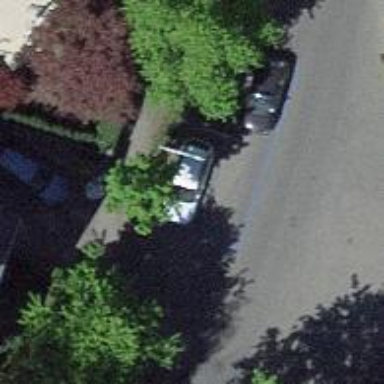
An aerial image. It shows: Avenue lined with trees.